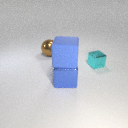
large blue metal cube below large blue rubber cube